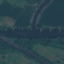
Land use / land cover class: River